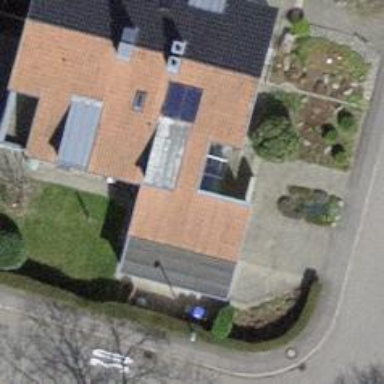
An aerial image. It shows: Garage building.